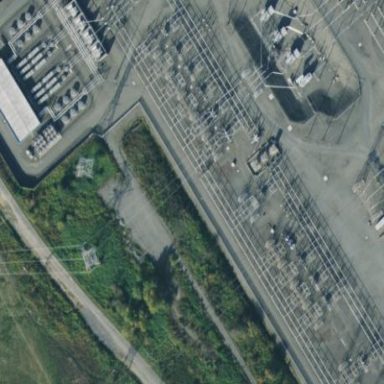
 there is power substation surrounded by chain-link fence. The substation operates at the transmission level."